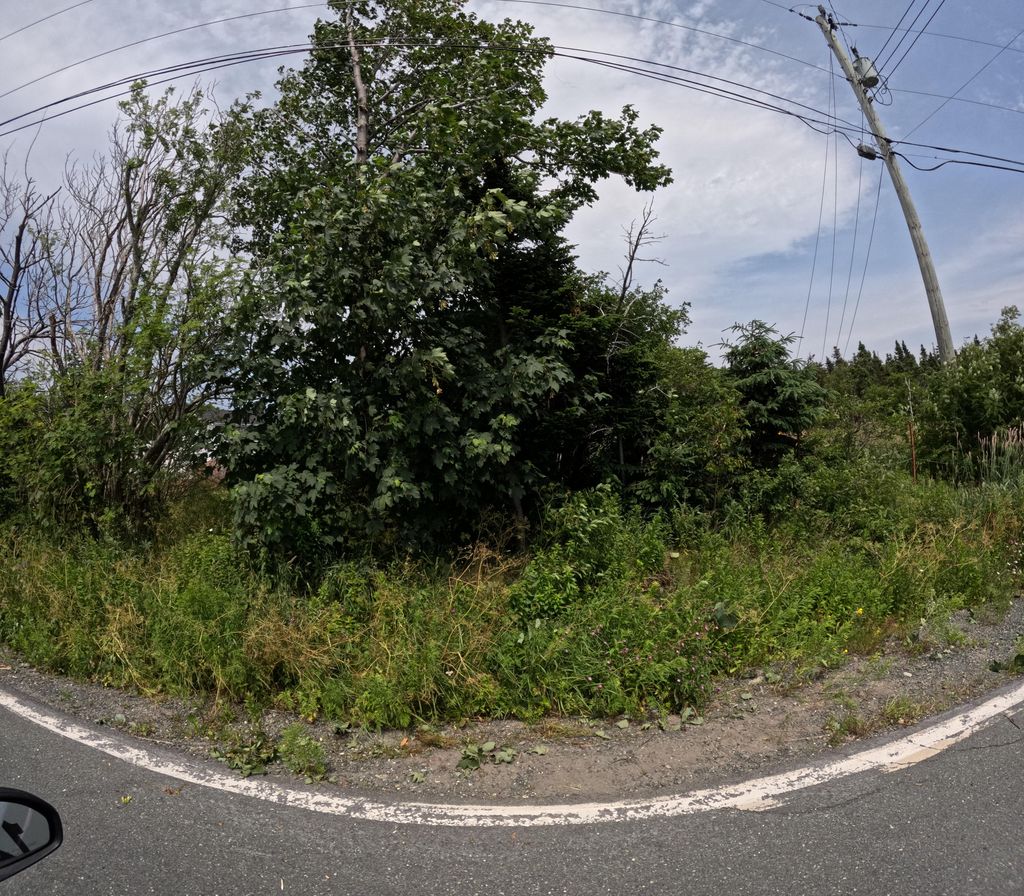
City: st_johns